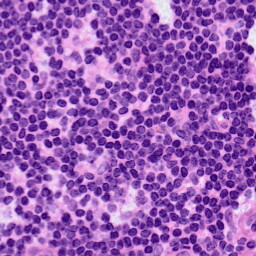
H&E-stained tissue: LymphNode